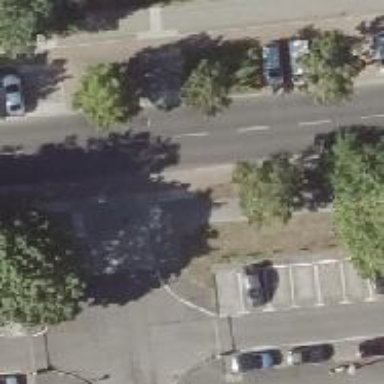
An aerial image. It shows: Tertiary road with asphalt surface. There is cycle track on the right side of the road.